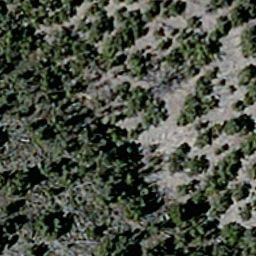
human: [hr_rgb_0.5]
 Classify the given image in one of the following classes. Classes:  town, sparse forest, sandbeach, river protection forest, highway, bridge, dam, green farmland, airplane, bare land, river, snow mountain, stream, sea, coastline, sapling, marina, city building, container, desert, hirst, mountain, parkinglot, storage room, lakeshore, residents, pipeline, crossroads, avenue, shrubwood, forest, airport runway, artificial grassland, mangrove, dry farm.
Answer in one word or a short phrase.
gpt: sparse forest